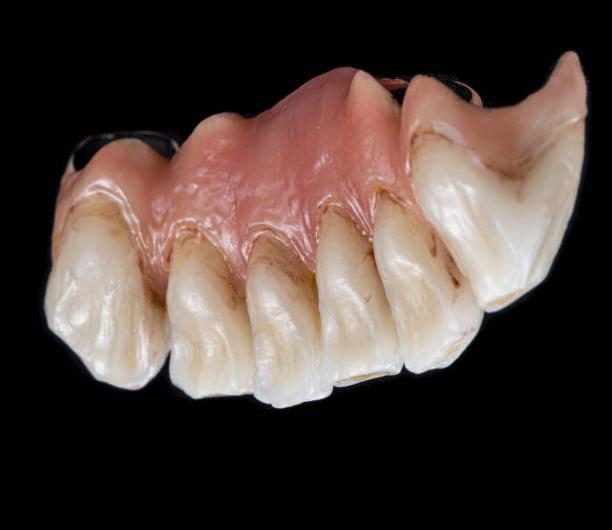
Condition: Calculus